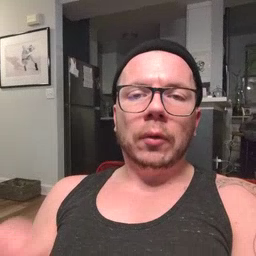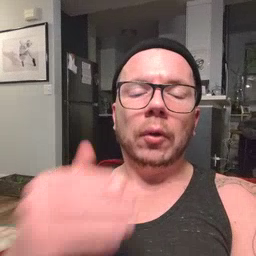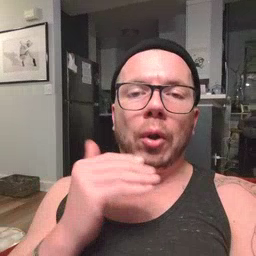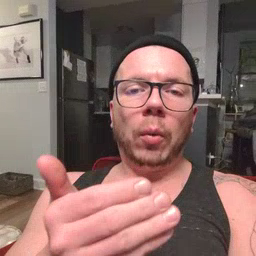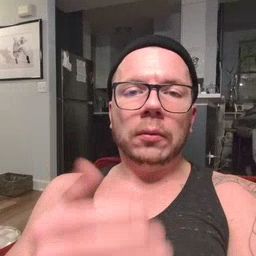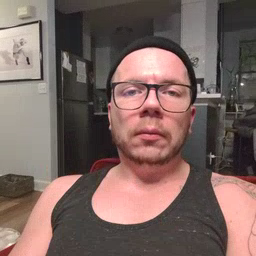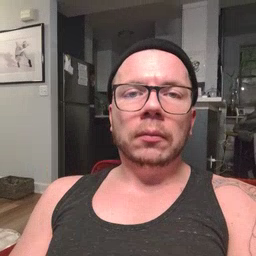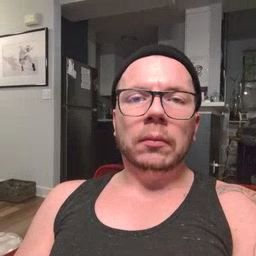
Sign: close